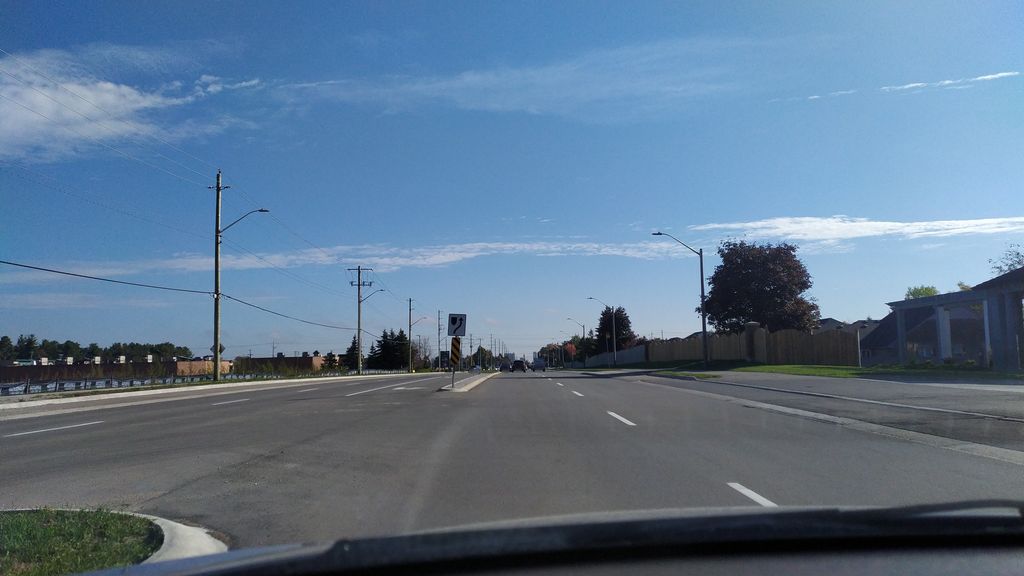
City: kitchener-waterloo